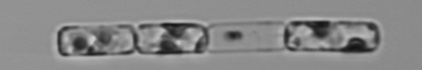
Label: Guinardia_delicatula_TAG_internal_parasite